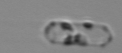
Label: Cerataulina_pelagica